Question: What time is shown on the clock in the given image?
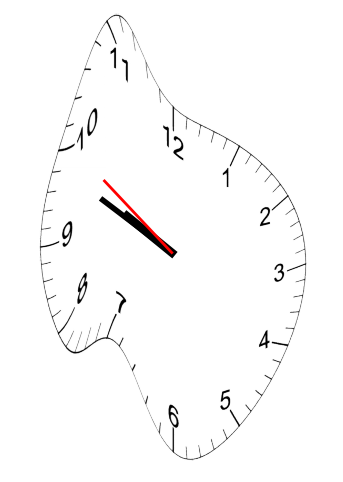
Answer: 09:48:50